Question: I have been working on creating a website for a professor at my college to help teach basic php. I have been designing it and using Firefox to preview it and didn't really think to test it in IE till now and I discovered that it does not preview correctly. The jQuery navigation loads vertically when it should load horizontal. I used the W3C validator to check my code in my homepage and my css sheet and they both check out. I have read that IE has to have a correct DocType in order to load pages sometimes which I assume mine is correct. I am using a jquery menu for my navigation bar and a jquery accordion in my body. Any ideas why they are being displayed incorrectly and why they are not being centered in the middle of the page?

I would like it to be viewable in IE 9 and any newer versions. So to be specific does anyone have any ideas why this page won't load correctly in IE 9.
Here is the link: <URL>
Here is the current code of the homepage:
'''
<!-- Author: Drew Scott-->
<!DOCTYPE html PUBLIC "-//W3C//DTD XHTML 1.0 Transitional//EN" "http://www.w3.org/TR/xhtml1/DTD/xhtml1-transitional.dtd">
<html xmlns="http://www.w3.org/1999/xhtml">
<head>
<link rel="shortcut icon" href="images/favicon.ico"/>
<link href="css/external.css" rel="stylesheet" type="text/css" media="all" />
<link rel="stylesheet" type="text/css" href="css/jMenu.jquery.css" media="screen" />
<link rel="stylesheet" type="text/css" href="css/jquery-ui-1.10.3.custom.min.css" media="screen" />
<script src="http://ajax.googleapis.com/ajax/libs/jquery/1.10.2/jquery.min.js" type="text/javascript"></script>
<script src="js/jquery-ui-1.10.3.custom.min.js" type="text/javascript"></script>
<script src="js/accordion.js" type="text/javascript"></script>
<script type="text/javascript" src="js/jMenu.jquery.js"></script>
<meta http-equiv="Content-Type" content="text/html; charset=utf-8" />
<title>PHP Practice</title>
<style type="text/css">
body {
height:100%;
margin: 0;
padding: 0;
background-size: 100%;
background-attachment: inherit;
background-color:#d1d1d4;
}
</style>
</head>
<body>
<div id="container">
<div id="header">
</div>
<div id="navigation">
<ul id="jMenu">
<li>
<a href="index.html" style="text-decoration: none" class="fNiv">Home</a>
</li>
<li>
<a class="fNiv">The Basics</a>
<ul>
<li class="arrow"></li>
<li>
<a href="basics.html" style="text-decoration: none">Basics</a>
</li>
<li>
<a>Category 2.8</a>
<ul>
<li><a>Category 2.3</a></li>
</ul>
</li>
<li>
<a>Category 2.7</a>
<ul>
<li><a>Category 2.3</a></li>
</ul>
</li>
</ul>
</li>
<li>
<a class="fNiv">Installation</a>
<ul>
<li class="arrow"></li>
<li>
<a href="installApache.html" style="text-decoration: none">Apache</a>
</li>
<li>
<a href="installPHP.html" style="text-decoration: none">PHP</a>
</li>
</ul>
</li>
<li>
<a class="fNiv">HTML</a>
<ul>
<li class="arrow"></li>
<li>
<a href="xhtml.html" style="text-decoration: none">Basics</a>
</li>
<li>
<a>Other</a>
</li>
</ul>
</li>
<li>
<a class="fNiv">Examples</a>
<ul>
<li class="arrow"></li>
<li><a>Basic PHP</a></li>
<li><a>Downloading</a></li>
<li>
<a>Other</a>
<ul>
<li><a>Category 4.3</a></li>
<li><a>Category 4.3</a></li>
<li><a>Category 4.3</a></li>
<li><a>Category 4.3</a></li>
</ul>
</li>
</ul>
</li>
<li>
<a class="fNiv">MYSQL</a>
<ul>
<li class="arrow"></li>
<li>
<a>MYSQL</a>
<ul>
<li><a>Category 5.3</a></li>
<li><a>Category 5.3</a></li>
<li><a>Category 5.3</a></li>
<li><a>Category 5.3</a></li>
</ul>
</li>
<li><a>Category 5.2</a></li>
<li><a>Category 5.2</a></li>
<li><a>Category 5.2</a></li>
</ul>
</li>
<li><a class="fNiv">PHP</a></li>
<li>
<a class="fNiv">Help</a>
<ul>
<li class="arrow"></li>
<li><a>Category 7.2</a></li>
<li><a>Category 7.2</a></li>
<li><a>Category 7.2</a></li>
<li><a>Category 7.2</a></li>
</ul>
</li>
</ul>
<script type="text/javascript">
$(document).ready(function() {
$("#jMenu").jMenu();
});
</script>
</div>
<div id="main">
<div id="editable">
<div id="information">
<div id='accordion_example'>
<h2>What is PHP</h2>
<p>PHP (recursive acronym for PHP: Hypertext Preprocessor) is a widely-used open source general-purpose scripting language that is especially suited for web development and can be embedded into HTML. </p>
<h2>The Basics</h2>
<p>PHP scripting starts with &lt;?php and ends with ?> <br />
&lt;?php
<br />
<br />
? > <br />
Can be placed anywhere in the document <br />
Can have multiple PHP tags in a document <br />
PHP file contains HTML tags and PHP scripting code <br />
</p>
<h2>XHTML</h2>
<p>Stands for eXtensible Hypertext Markup Language<br /> <br />
Markup in this name refers to the coded tags that allow the web page designer to format documents displayed on the web <br /><br />
Tool for designing the format of a web page <br />
</p>
<h2>Resources</h2>
<p> Some web pages you may want to look at for reference are: <br />
www.w3schools.com <br />
www.stackoverflow.com <br />
www.php.net <br />
</p>
<h2>Examples</h2>
<p> examples </p>
<h2>MYSQL</h2>
<p> sql </p>
</div>
</div>
</div>
</div>
<br /><br /><br /><br /><br /><br /><br /><br /><br />
</div>
</body>
</html>
'''
Here is the CSS as well:
'''
@charset "utf-8";
/* CSS Document */
#container{
position: relative;
width: 800px;
height: auto;
margin-left: auto;
margin-right: auto;
border-top: black thin solid;
border-right: black thin solid;
border-bottom: black thin solid;
border-left: black thin solid;
background-color: #575757;
}
#header{
text-align: center;
background-image: url(../images/header2.png);
background-size: 100%;
background-repeat: no-repeat;
width: 100%;
height: 125px;
position: center;
}
#navigation{
text-align: center;
width: 100%;
height:40px;
background-repeat: no-repeat;
background-color: #322f32;
position: center;
/*
border-top: #99989d thin solid;
border-bottom: #99989d thin solid;
*/
border-bottom: black thin solid;
border-top: black thin solid;
}
#main {
width:730px;
height:auto;
position:relative;
top:20px;
left:30px;
bottom:20px;
right:30px;
padding-left:3px;
padding-right:3px;
padding-bottom:3px;
padding-top:3px;
background-color:#d1d1d4;
}
#information{
padding: 2px;
;}
#editable{
padding: 1px;
}
'''
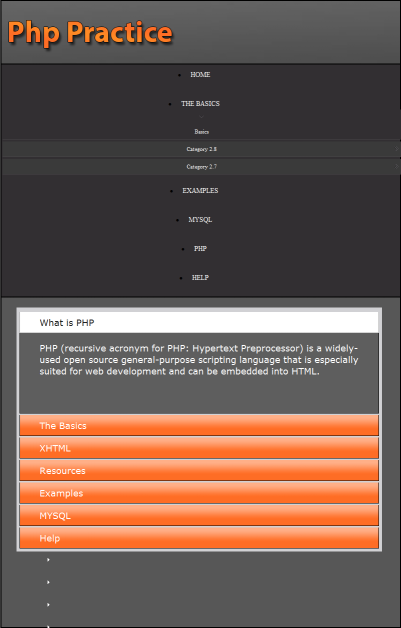
Answer: Since it seems that my comment above fixed it, I will add it as an answer:
You cannot have any element before your doctype (not even a comment) or IE will switch to quirksmode... so remove your comment above the doctype and see if that will fix the issue.